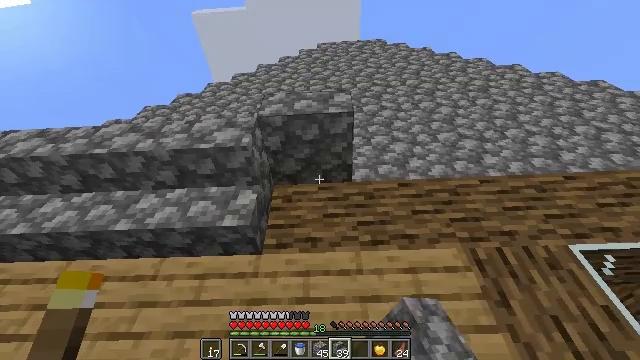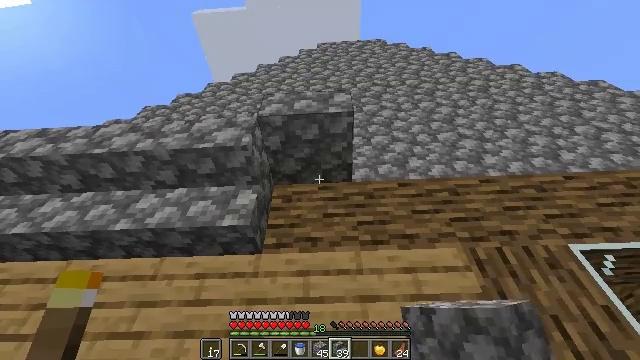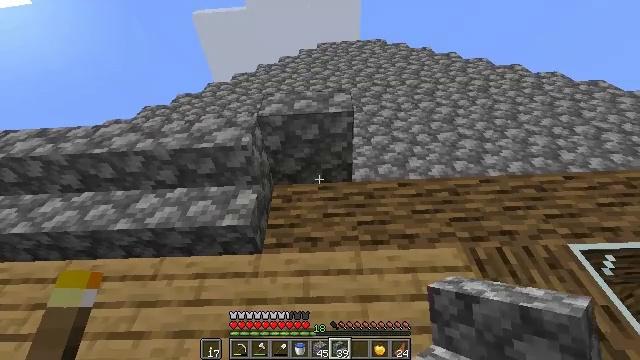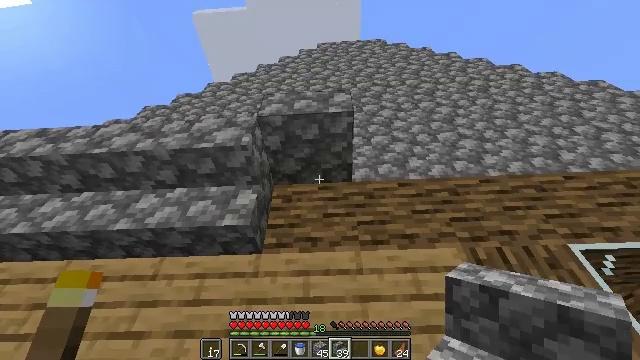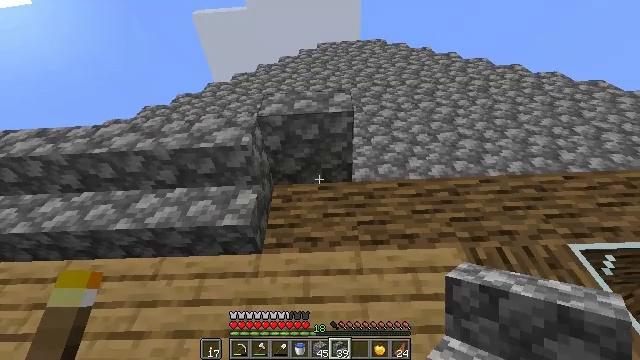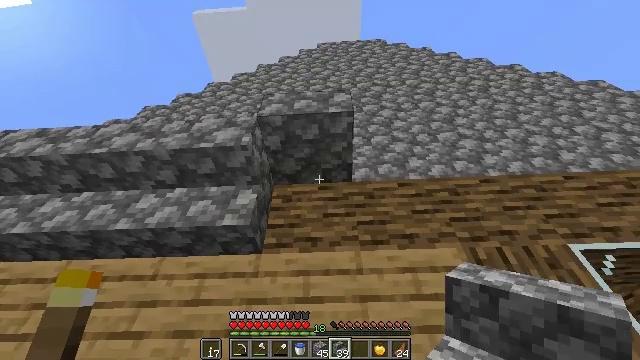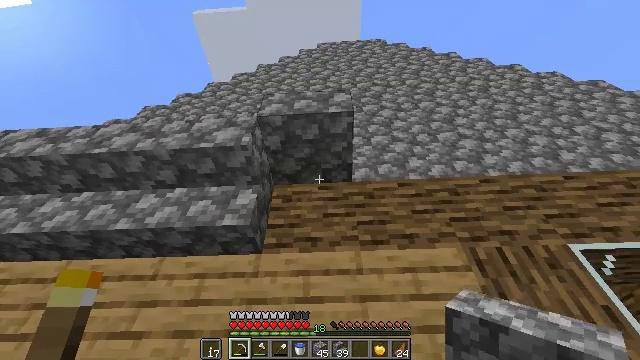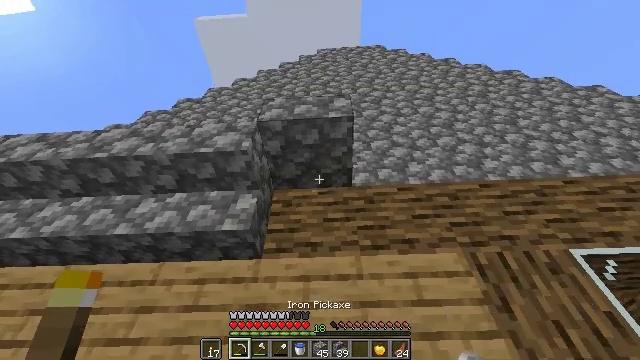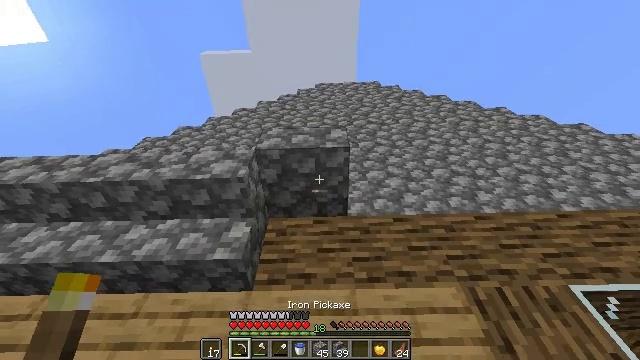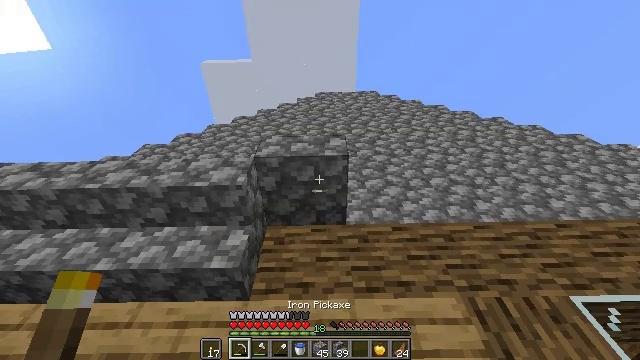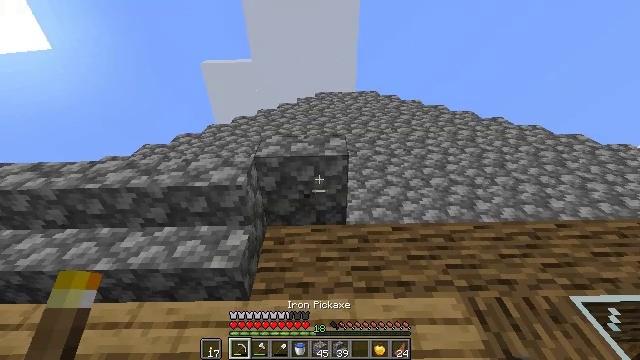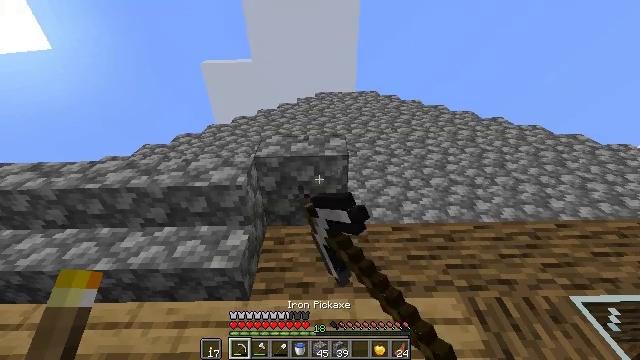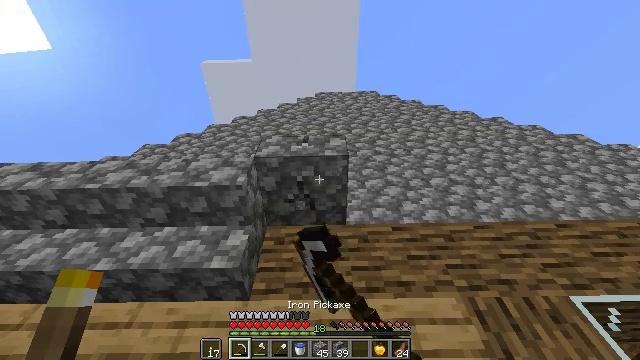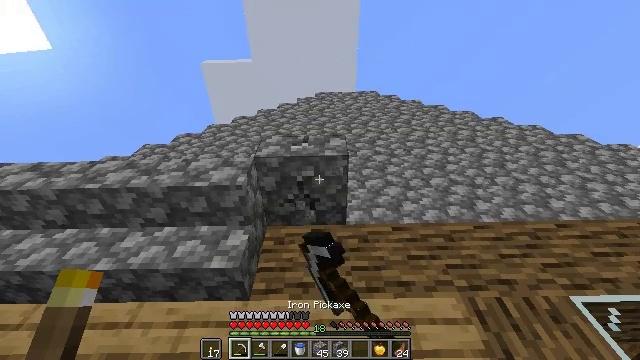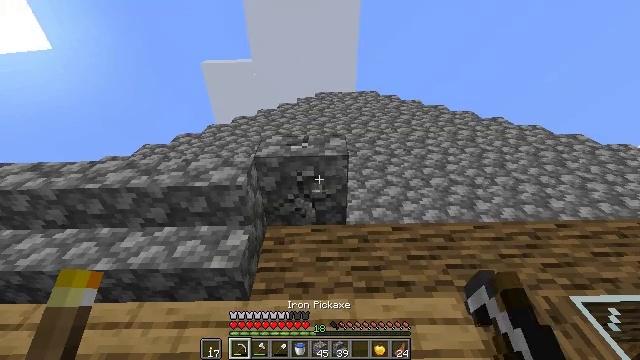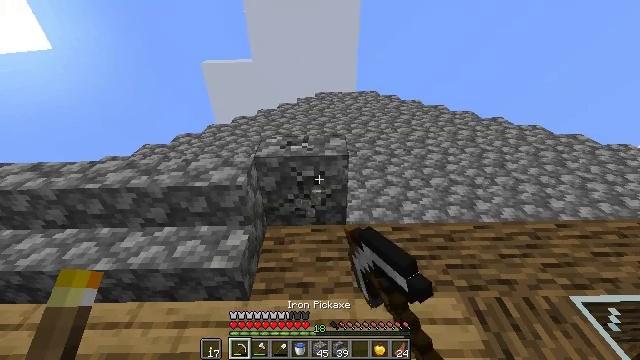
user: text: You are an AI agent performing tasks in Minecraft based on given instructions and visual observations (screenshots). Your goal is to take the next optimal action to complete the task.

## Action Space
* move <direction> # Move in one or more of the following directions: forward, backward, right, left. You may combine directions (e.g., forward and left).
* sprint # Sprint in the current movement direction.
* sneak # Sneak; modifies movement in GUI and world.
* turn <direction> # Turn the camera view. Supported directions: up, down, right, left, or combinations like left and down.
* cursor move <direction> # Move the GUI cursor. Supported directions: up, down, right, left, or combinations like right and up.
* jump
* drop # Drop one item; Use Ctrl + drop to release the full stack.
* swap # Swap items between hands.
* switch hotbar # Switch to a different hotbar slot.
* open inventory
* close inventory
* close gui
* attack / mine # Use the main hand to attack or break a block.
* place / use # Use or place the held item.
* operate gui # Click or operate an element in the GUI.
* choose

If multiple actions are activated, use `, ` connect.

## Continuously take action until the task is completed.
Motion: motion action
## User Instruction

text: Break the cobblestone stairs for materials.
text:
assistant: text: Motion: no_op
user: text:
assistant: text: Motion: no_op
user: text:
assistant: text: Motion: no_op
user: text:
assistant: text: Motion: no_op
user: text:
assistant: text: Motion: no_op
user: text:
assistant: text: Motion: switch to hotbar 1
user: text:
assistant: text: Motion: turn up, switch to hotbar 1
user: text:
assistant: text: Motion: turn right and up
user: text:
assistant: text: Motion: turn up
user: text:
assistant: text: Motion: attack / mine
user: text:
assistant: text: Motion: attack / mine
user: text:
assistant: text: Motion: attack / mine
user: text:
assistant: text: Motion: attack / mine
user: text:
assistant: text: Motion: attack / mine
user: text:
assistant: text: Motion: attack / mine
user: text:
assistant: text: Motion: attack / mine
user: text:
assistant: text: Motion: attack / mine
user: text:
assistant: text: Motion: attack / mine
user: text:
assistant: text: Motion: attack / mine
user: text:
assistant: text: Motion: attack / mine
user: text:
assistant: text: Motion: attack / mine
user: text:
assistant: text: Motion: move forward, attack / mine
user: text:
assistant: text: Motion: move forward, attack / mine
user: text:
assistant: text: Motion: attack / mine